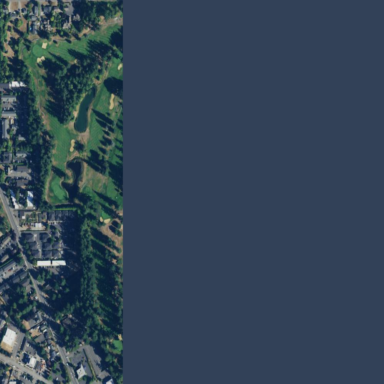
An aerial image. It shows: Golf course surrounded by greenery.